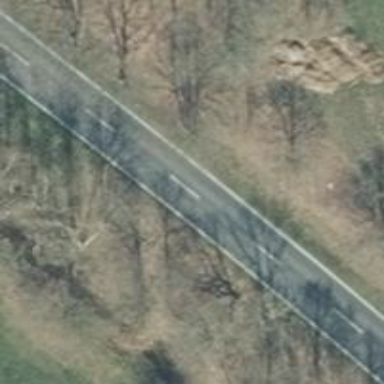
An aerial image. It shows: Secondary road with asphalt surface.